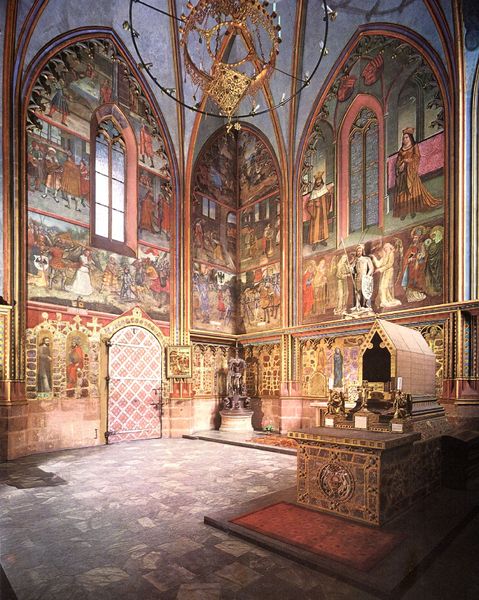
Titel: Wenzelskapelle im Prager Veitsdom
Standort: Prag, Veitsdom (EU - Tschechische Republik)
Schlagwörter: blau, gemälde, schatten, gelb, fenster, hell, licht, tür, weiss, rot, teppich, barock, kirche, gold, gotik, figuren, wandmalerei, kerze, kerzen, leuchter, lüster, stufen, foto, gewölbe, dom, altar, photo, wandbilder, gotisch, christlich, altarraum, fresken, kapelle, schrein, reliquiar